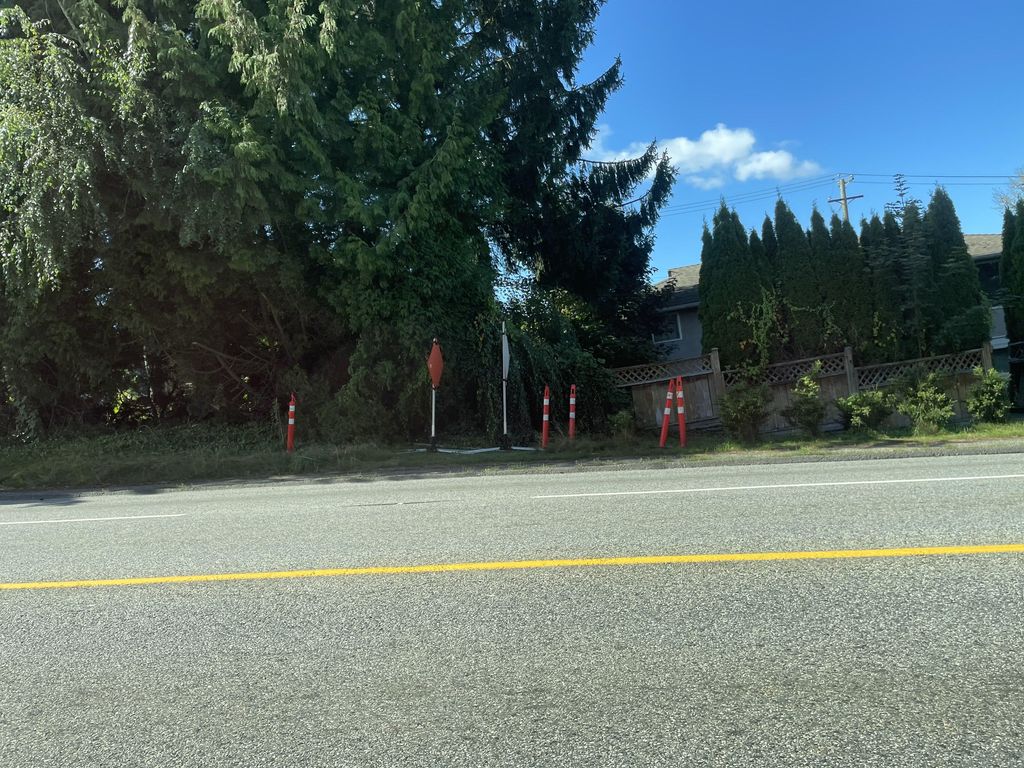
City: vancouver